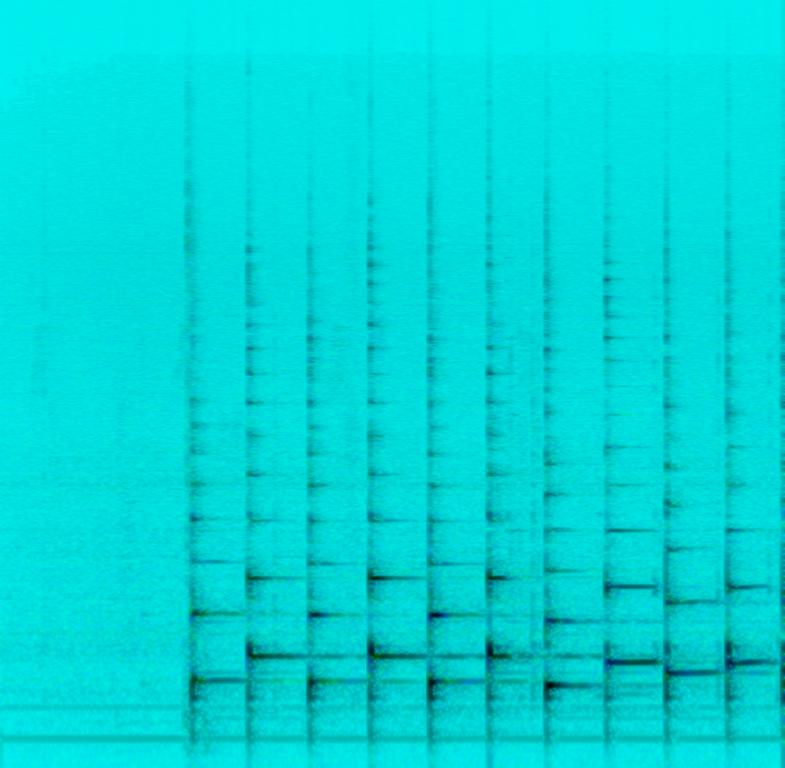
The song is an instrumental. The tempo is medium with a violinist playing a poignant melody with pizzicato played at the beginning. The song is emotional and poignant. The song is a YouTube music video.